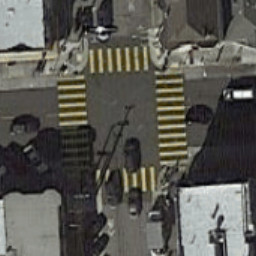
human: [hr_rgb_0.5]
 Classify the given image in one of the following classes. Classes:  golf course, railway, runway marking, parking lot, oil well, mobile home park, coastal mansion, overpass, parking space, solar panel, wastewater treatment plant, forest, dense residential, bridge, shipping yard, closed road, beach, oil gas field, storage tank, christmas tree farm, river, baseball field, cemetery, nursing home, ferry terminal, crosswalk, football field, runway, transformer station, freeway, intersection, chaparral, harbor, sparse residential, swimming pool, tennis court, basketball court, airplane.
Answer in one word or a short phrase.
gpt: crosswalk